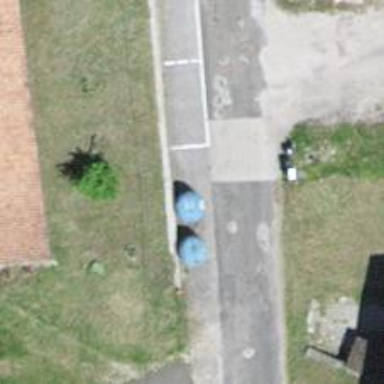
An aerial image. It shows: Recycling container in the area designated for recycling.